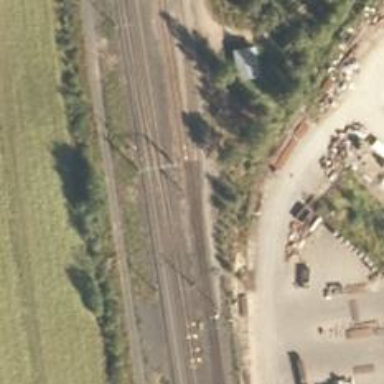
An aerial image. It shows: Railway signal.